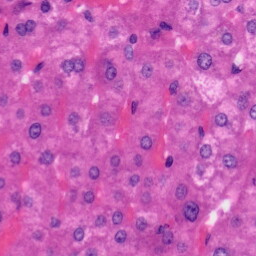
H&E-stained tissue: Liver